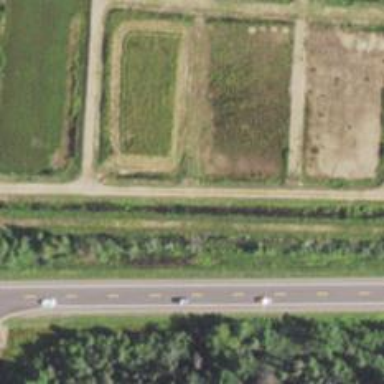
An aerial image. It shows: Track road beside dyke embankment.